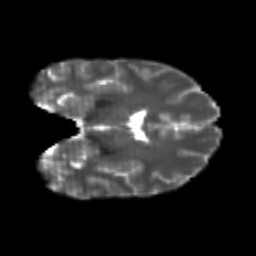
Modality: T2w
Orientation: coronal
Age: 24
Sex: male
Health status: healthy
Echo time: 0.074 s